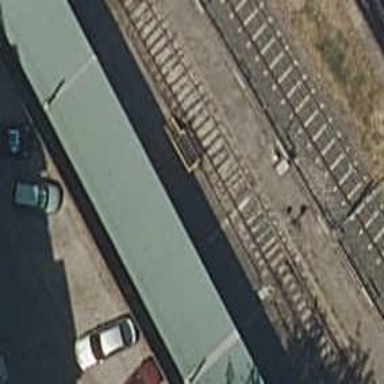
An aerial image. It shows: Railway switch.